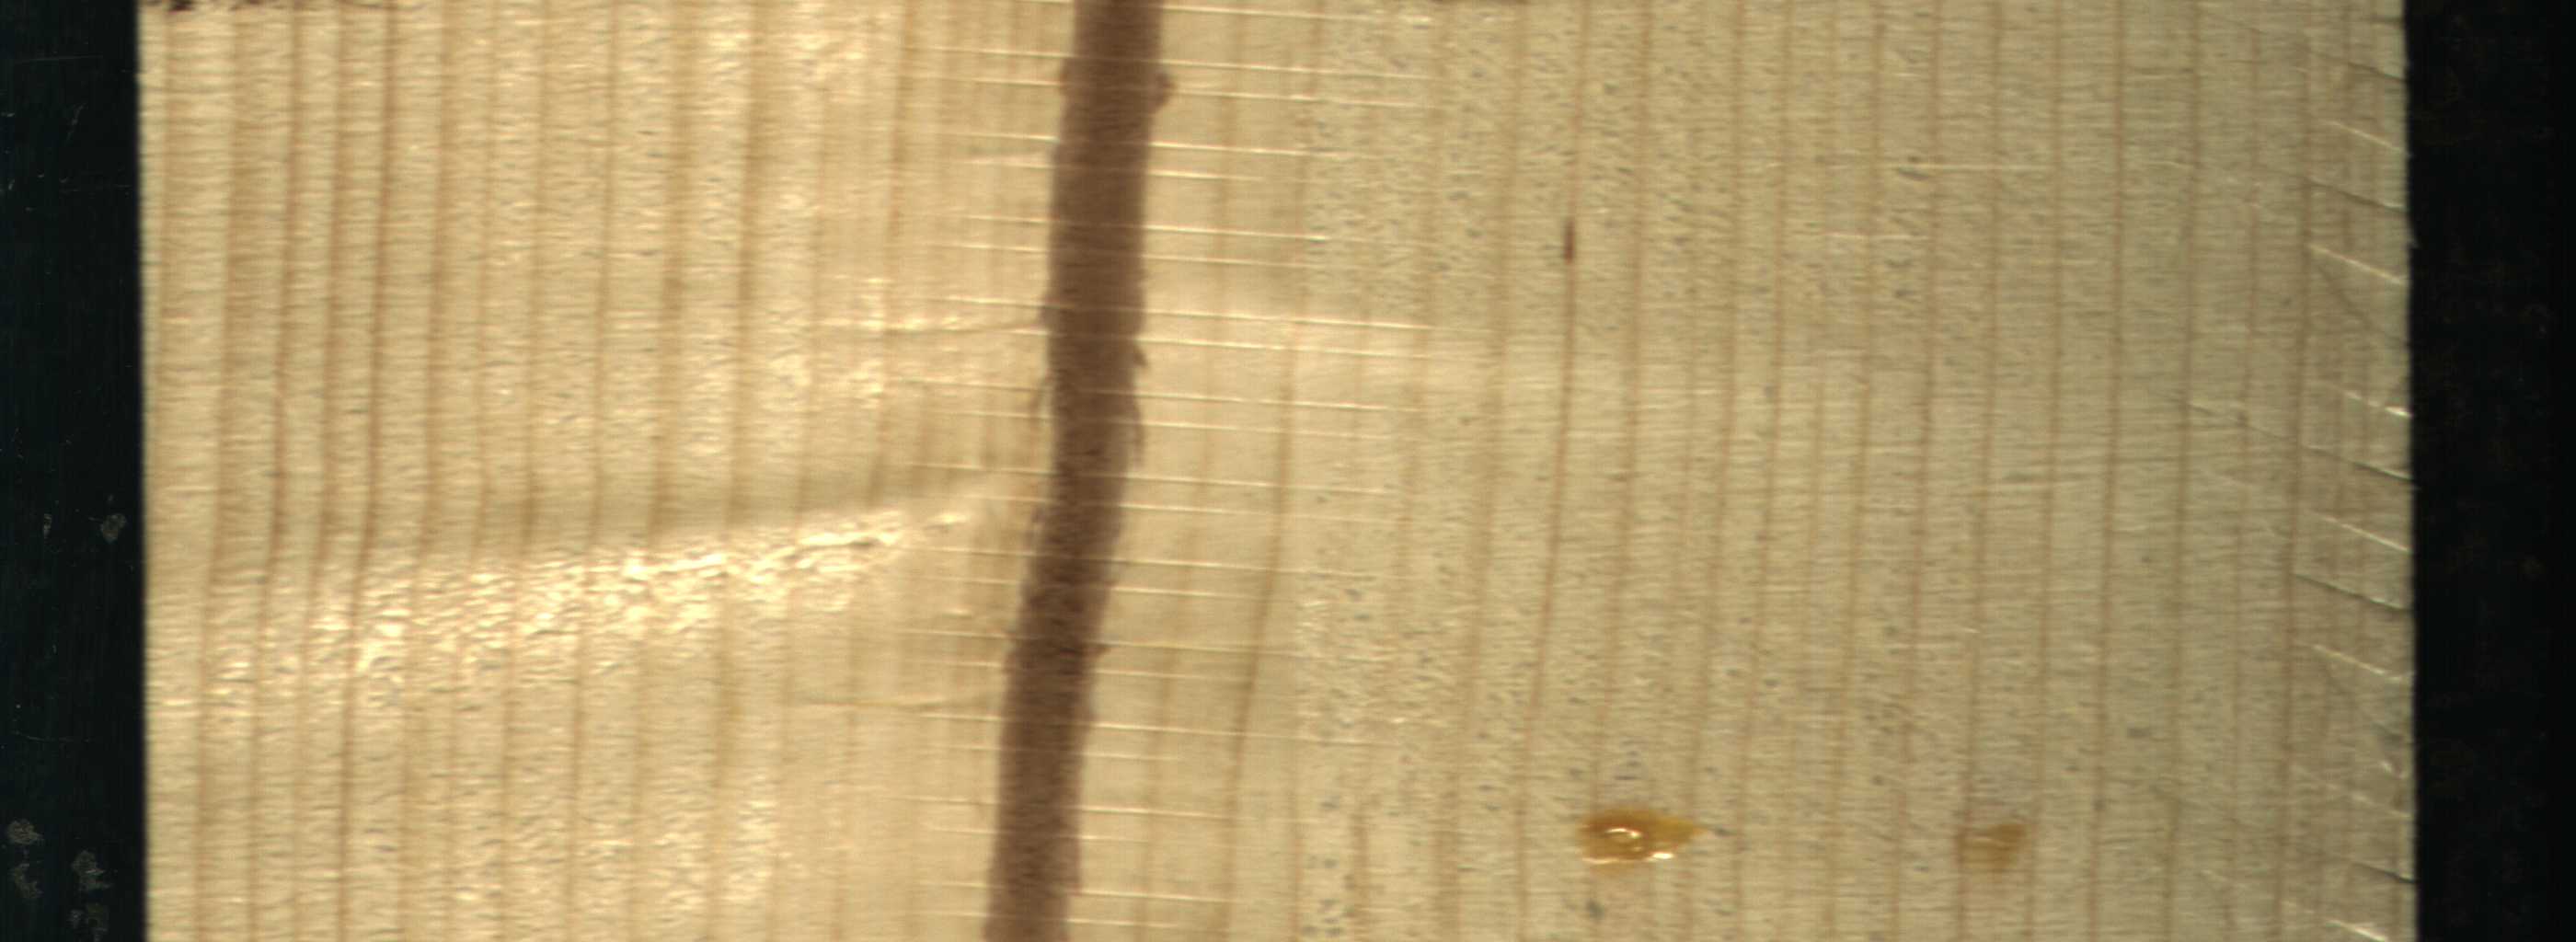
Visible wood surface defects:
resin
resin
Quartzity